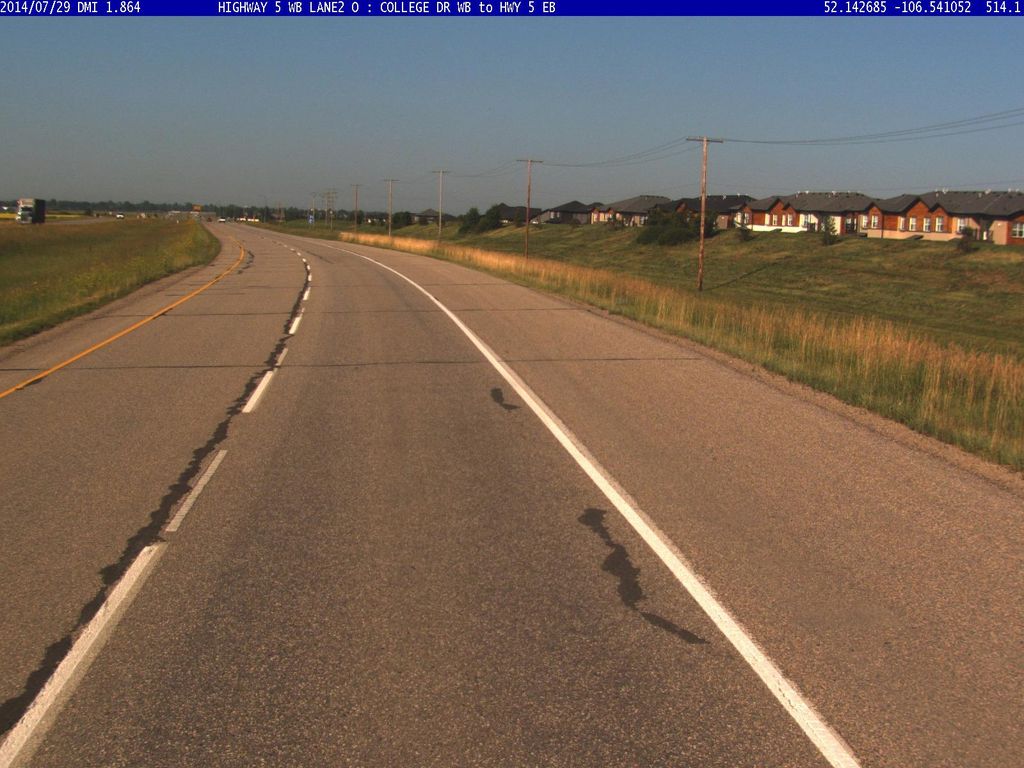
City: saskatoon